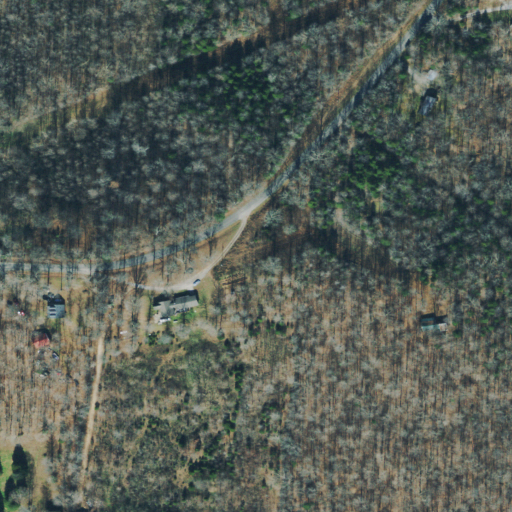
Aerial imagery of mountain in Tennessee named Gallion Hill containing deciduous forest, mixed forest, open development, pasture, and low intensity development